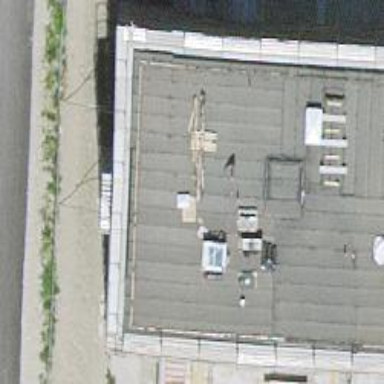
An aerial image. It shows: View of roof of building.